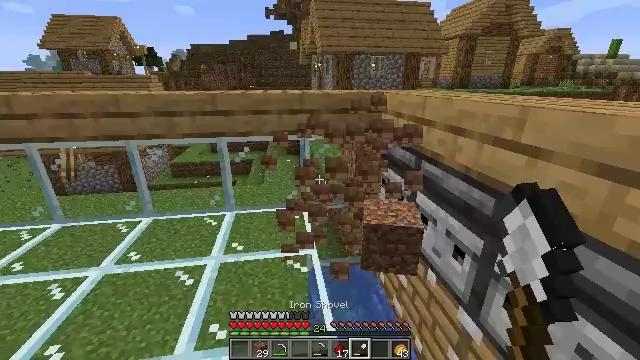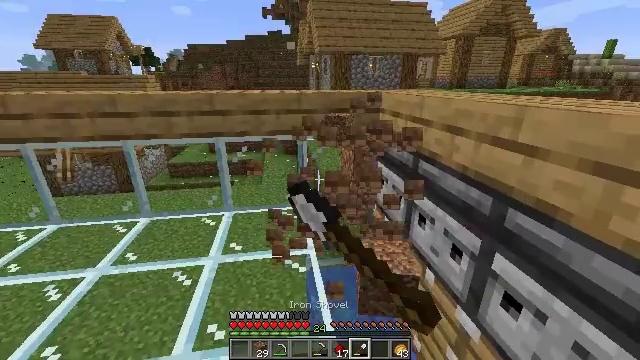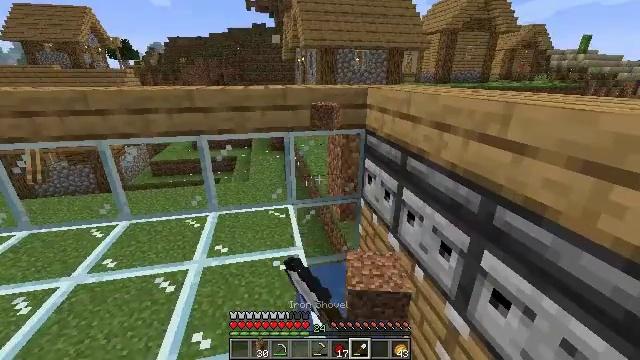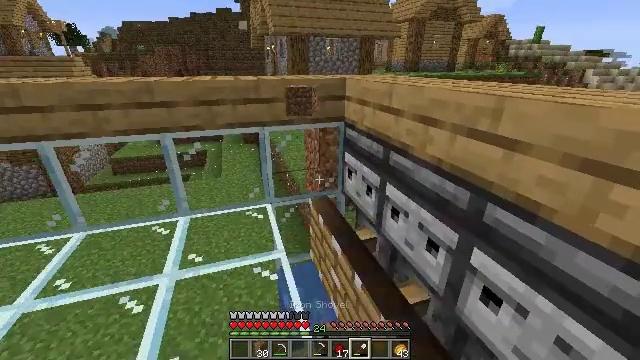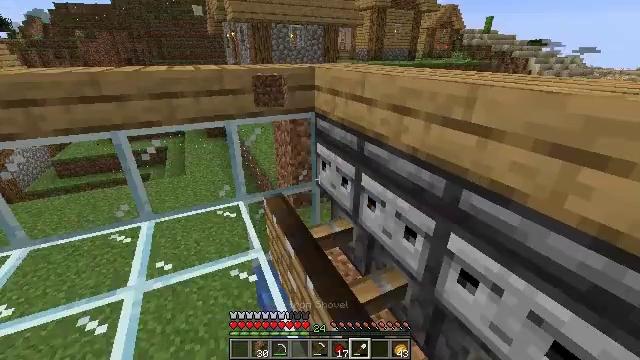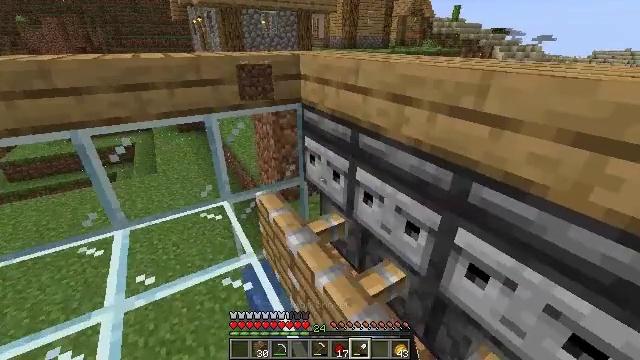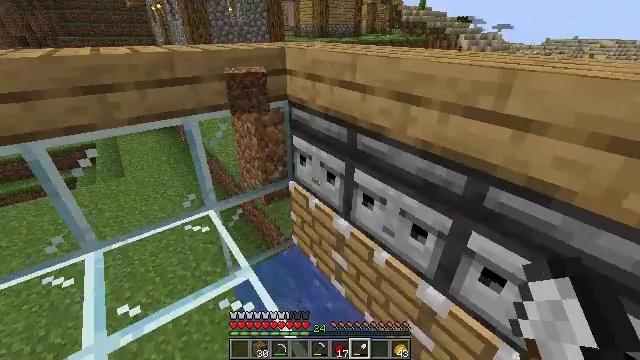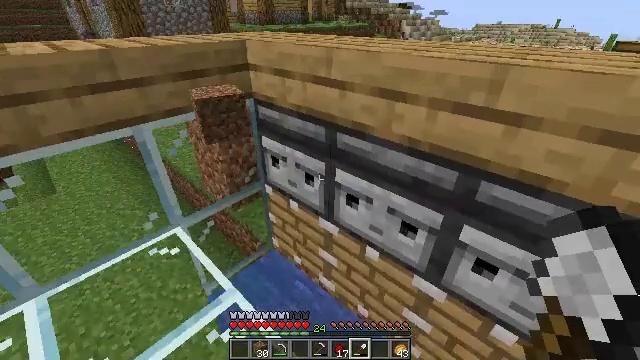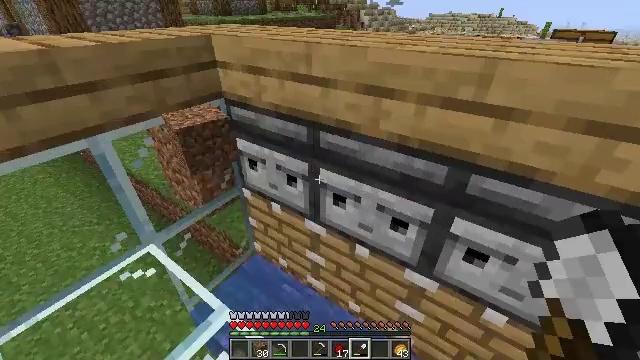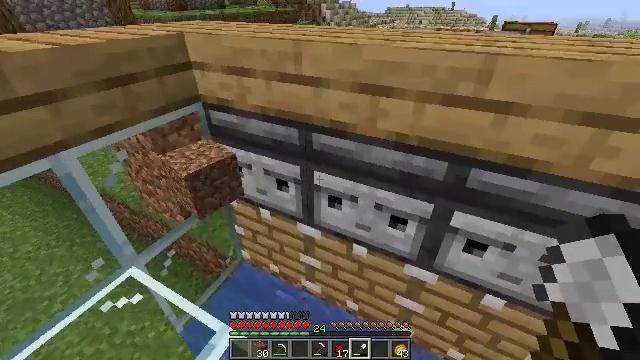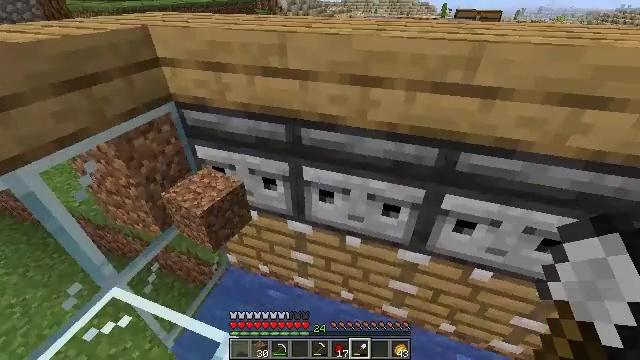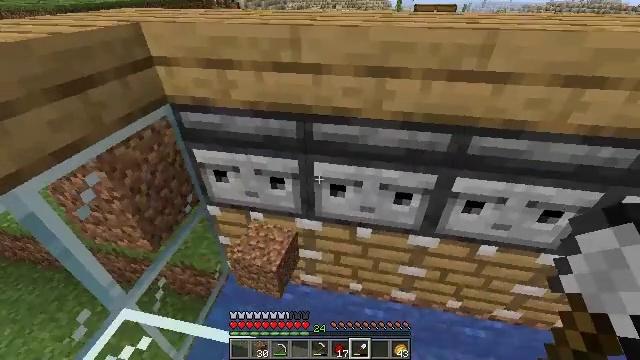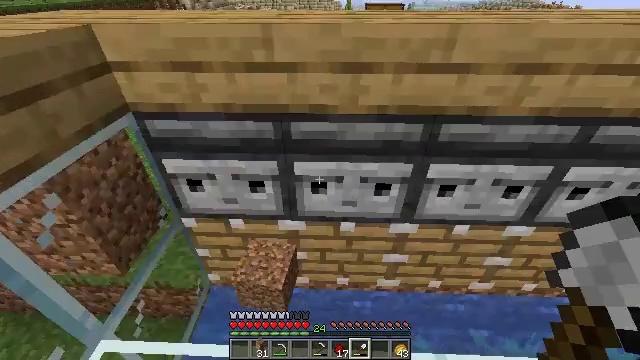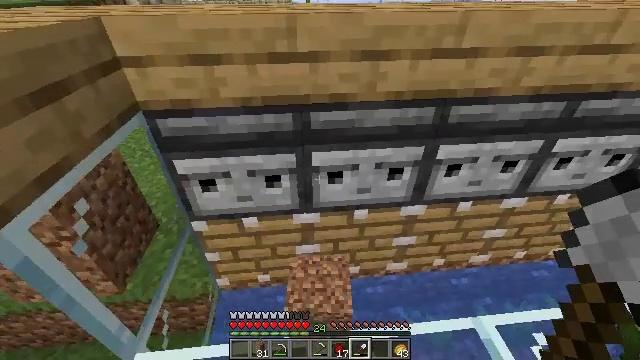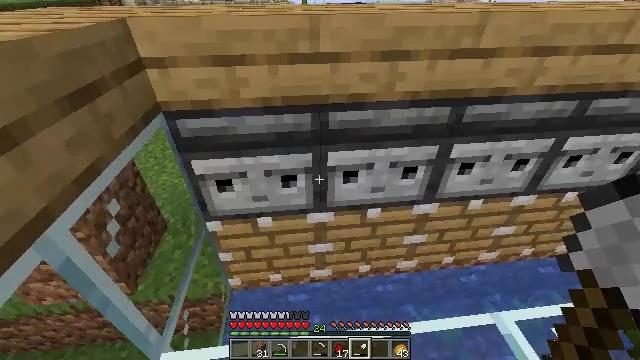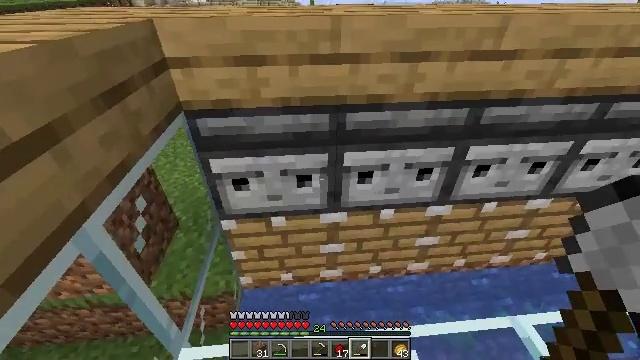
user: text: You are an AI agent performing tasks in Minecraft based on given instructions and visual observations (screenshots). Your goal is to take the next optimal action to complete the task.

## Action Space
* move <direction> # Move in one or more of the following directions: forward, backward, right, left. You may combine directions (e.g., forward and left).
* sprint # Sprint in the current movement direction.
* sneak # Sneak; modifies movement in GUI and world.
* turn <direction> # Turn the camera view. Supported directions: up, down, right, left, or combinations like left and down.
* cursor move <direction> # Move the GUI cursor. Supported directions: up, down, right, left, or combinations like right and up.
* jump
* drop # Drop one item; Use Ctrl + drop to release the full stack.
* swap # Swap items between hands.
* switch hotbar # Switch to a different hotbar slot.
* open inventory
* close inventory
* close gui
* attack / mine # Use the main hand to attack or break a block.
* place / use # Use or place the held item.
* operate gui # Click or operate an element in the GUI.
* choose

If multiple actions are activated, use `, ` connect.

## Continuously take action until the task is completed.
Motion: motion action
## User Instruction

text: Break the observer to move it.
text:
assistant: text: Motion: attack / mine
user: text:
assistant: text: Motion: move forward, turn right and down
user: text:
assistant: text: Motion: move forward and move left, turn right and down
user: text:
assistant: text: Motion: move forward and move left, turn right and down
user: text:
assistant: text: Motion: move forward and move left, turn right and down
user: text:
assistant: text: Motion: move forward and move left, turn right and down
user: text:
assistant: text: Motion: move forward and move left, turn right and down
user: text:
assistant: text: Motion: move forward and move left, turn right and down
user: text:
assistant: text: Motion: move left, turn right
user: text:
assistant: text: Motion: move left, turn right and down
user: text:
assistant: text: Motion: move left, turn right
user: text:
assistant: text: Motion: move left, turn right
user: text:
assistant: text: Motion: move left, turn right
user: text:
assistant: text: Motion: no_op
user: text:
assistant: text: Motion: turn left
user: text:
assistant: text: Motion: turn left
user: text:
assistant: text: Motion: no_op
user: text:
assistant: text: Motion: no_op
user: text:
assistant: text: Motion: no_op
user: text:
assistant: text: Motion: turn left
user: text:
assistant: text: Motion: turn left
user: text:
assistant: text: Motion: no_op
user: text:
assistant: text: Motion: turn up
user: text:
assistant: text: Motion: no_op
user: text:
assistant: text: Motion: no_op
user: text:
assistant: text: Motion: no_op
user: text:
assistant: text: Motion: no_op
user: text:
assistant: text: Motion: no_op
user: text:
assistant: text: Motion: no_op
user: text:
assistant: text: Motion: no_op